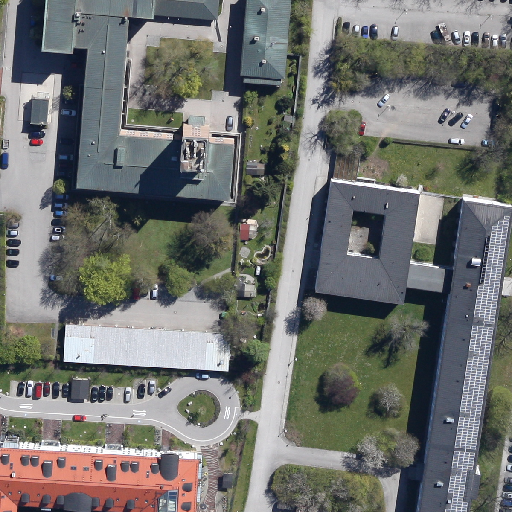
Referring expression: vehicle in the parking area